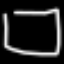
Label: square